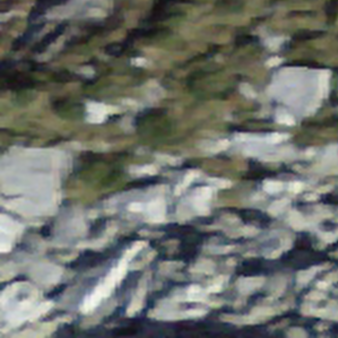
Label: other